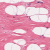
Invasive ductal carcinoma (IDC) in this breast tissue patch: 0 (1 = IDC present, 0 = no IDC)